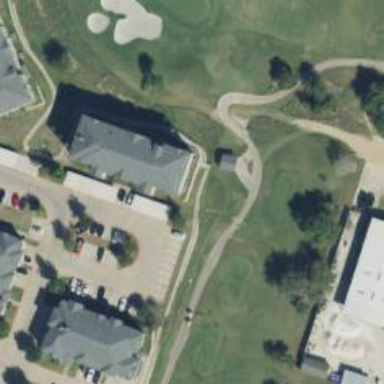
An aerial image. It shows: Path designated for golf carts.